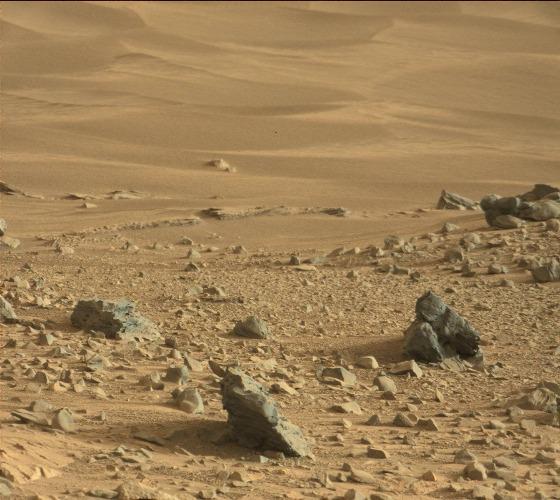
Terrain classes present: Bedrock, Gravel / Sand / Soil, Rock, Shadow